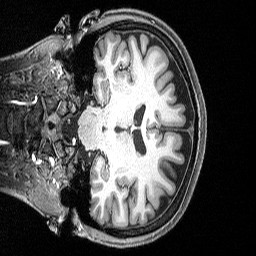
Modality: T1w
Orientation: coronal
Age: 56
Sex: female
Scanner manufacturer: siemens
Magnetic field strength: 3 T
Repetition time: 2.3 s
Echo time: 0.00298 s